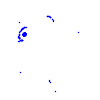
Particle: pion